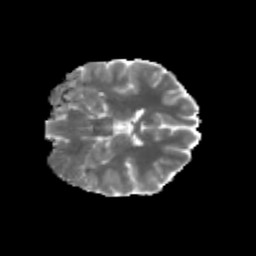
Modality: MD
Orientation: coronal
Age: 19
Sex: male
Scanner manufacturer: siemens
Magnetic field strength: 3 T
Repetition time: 3.5 s
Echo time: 0.125 s